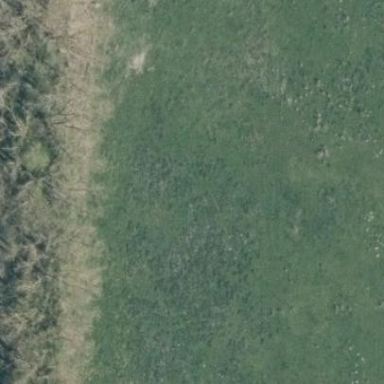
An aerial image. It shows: Beautiful meadow.